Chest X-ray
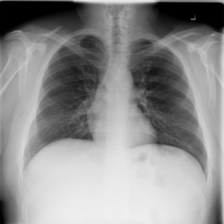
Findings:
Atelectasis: negative
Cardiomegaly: negative
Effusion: negative
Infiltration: negative
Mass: negative
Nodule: negative
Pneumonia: negative
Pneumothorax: negative
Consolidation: negative
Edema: negative
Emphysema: negative
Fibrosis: negative
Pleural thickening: negative
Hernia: negative